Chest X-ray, PA view. Patient: 61 years old, sex F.
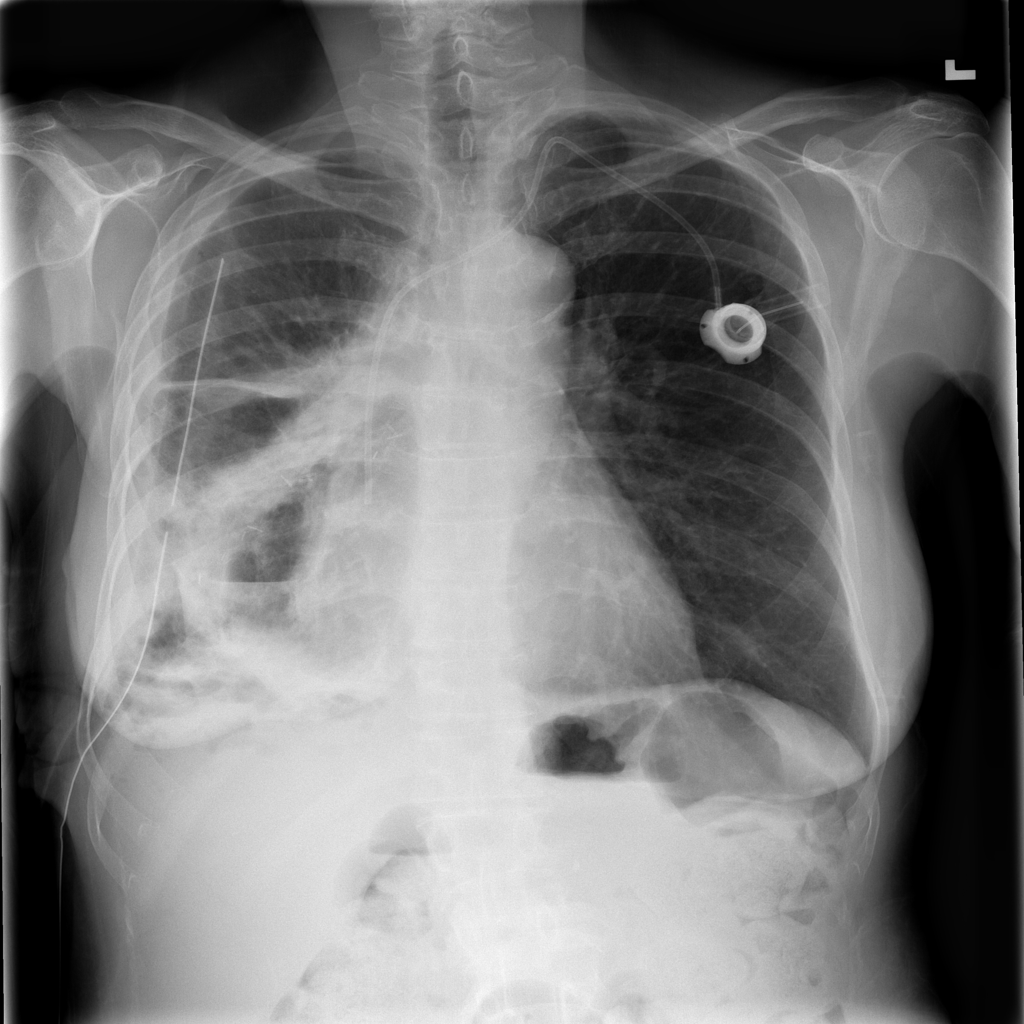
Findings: Effusion, Pleural_Thickening